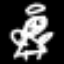
Label: angel